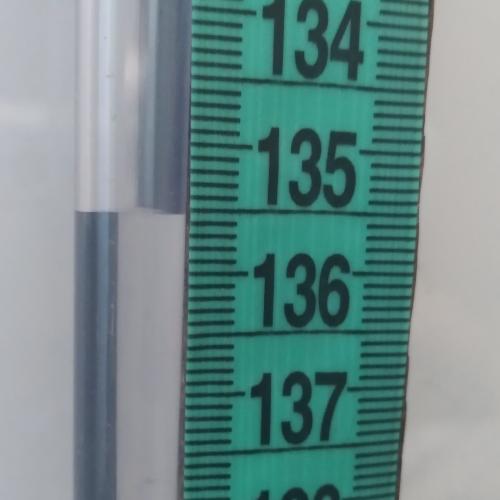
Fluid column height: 135.5 cm